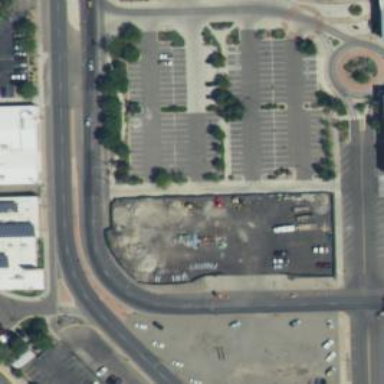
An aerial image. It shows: Parking space is available.